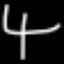
Label: fork